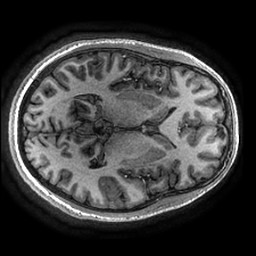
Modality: T1w
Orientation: axial
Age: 29
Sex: male
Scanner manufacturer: ge
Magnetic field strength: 3 T
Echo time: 0.002736 s